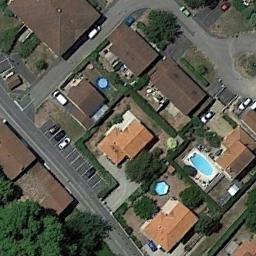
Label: medium_residential